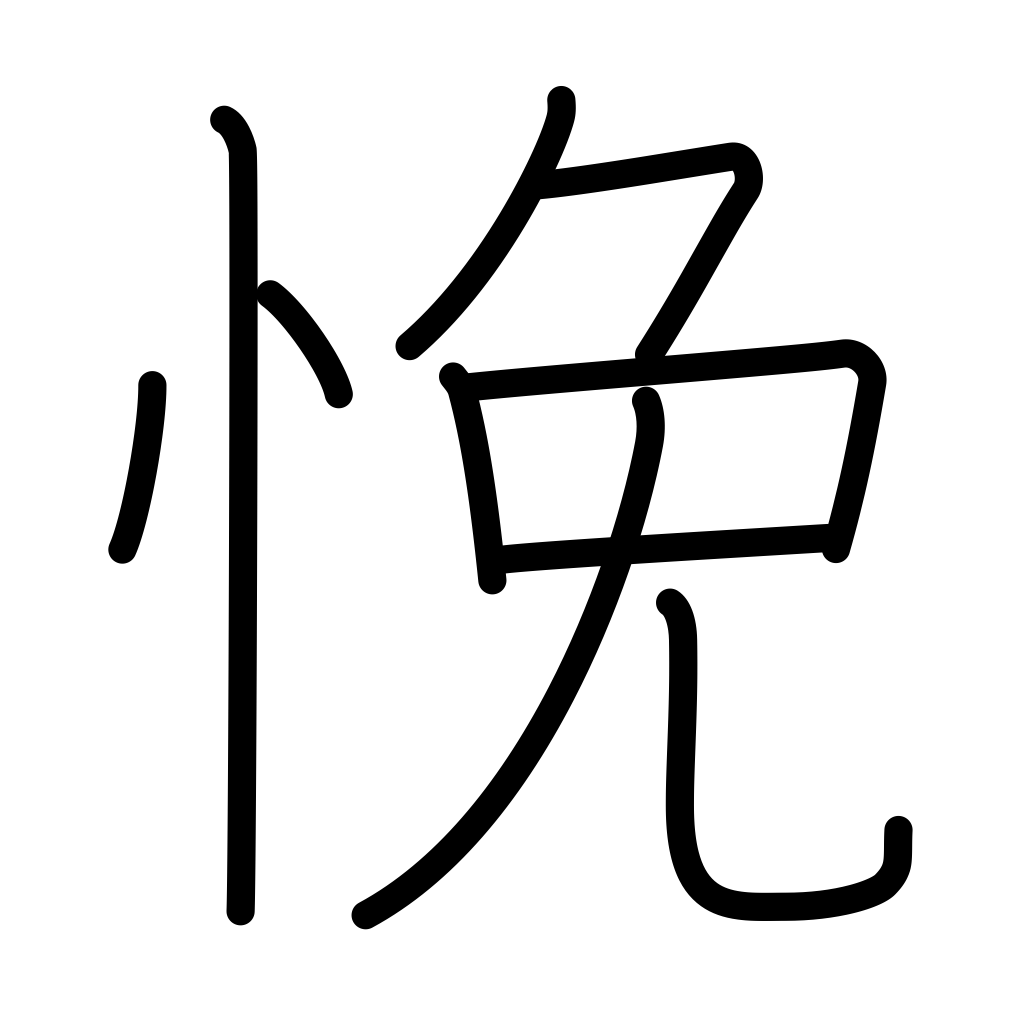
Meaning: be perplexed